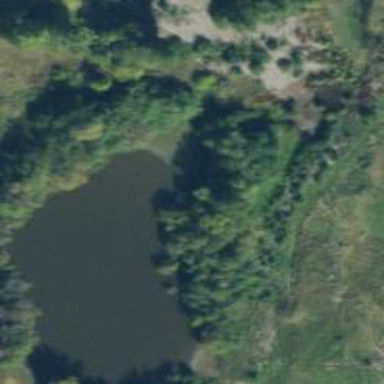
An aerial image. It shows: Pond with natural water.